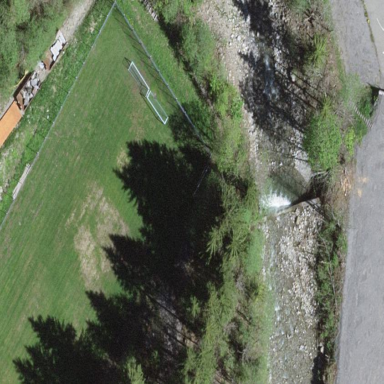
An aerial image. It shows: Grass pitch used for soccer.